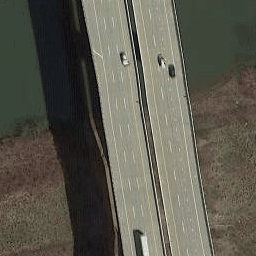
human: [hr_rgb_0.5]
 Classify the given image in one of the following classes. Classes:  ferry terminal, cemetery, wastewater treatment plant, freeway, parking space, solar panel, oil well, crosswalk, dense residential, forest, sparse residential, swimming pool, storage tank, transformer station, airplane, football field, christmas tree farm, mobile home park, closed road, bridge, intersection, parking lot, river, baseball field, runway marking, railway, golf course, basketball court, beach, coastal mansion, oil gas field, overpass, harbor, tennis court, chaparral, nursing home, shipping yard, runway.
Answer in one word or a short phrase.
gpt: bridge